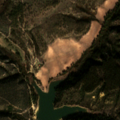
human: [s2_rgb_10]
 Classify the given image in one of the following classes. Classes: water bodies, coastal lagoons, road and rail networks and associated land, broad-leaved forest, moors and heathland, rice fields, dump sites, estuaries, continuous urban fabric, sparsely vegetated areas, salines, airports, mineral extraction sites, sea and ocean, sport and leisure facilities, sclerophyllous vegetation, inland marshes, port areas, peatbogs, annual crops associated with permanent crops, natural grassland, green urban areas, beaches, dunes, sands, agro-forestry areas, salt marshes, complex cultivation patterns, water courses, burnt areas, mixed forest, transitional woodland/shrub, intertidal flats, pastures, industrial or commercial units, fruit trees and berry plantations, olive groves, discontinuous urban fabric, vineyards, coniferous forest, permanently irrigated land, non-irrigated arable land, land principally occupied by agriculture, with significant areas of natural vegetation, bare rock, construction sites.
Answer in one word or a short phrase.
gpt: non-irrigated arable land, agro-forestry areas, broad-leaved forest, transitional woodland/shrub, water bodies